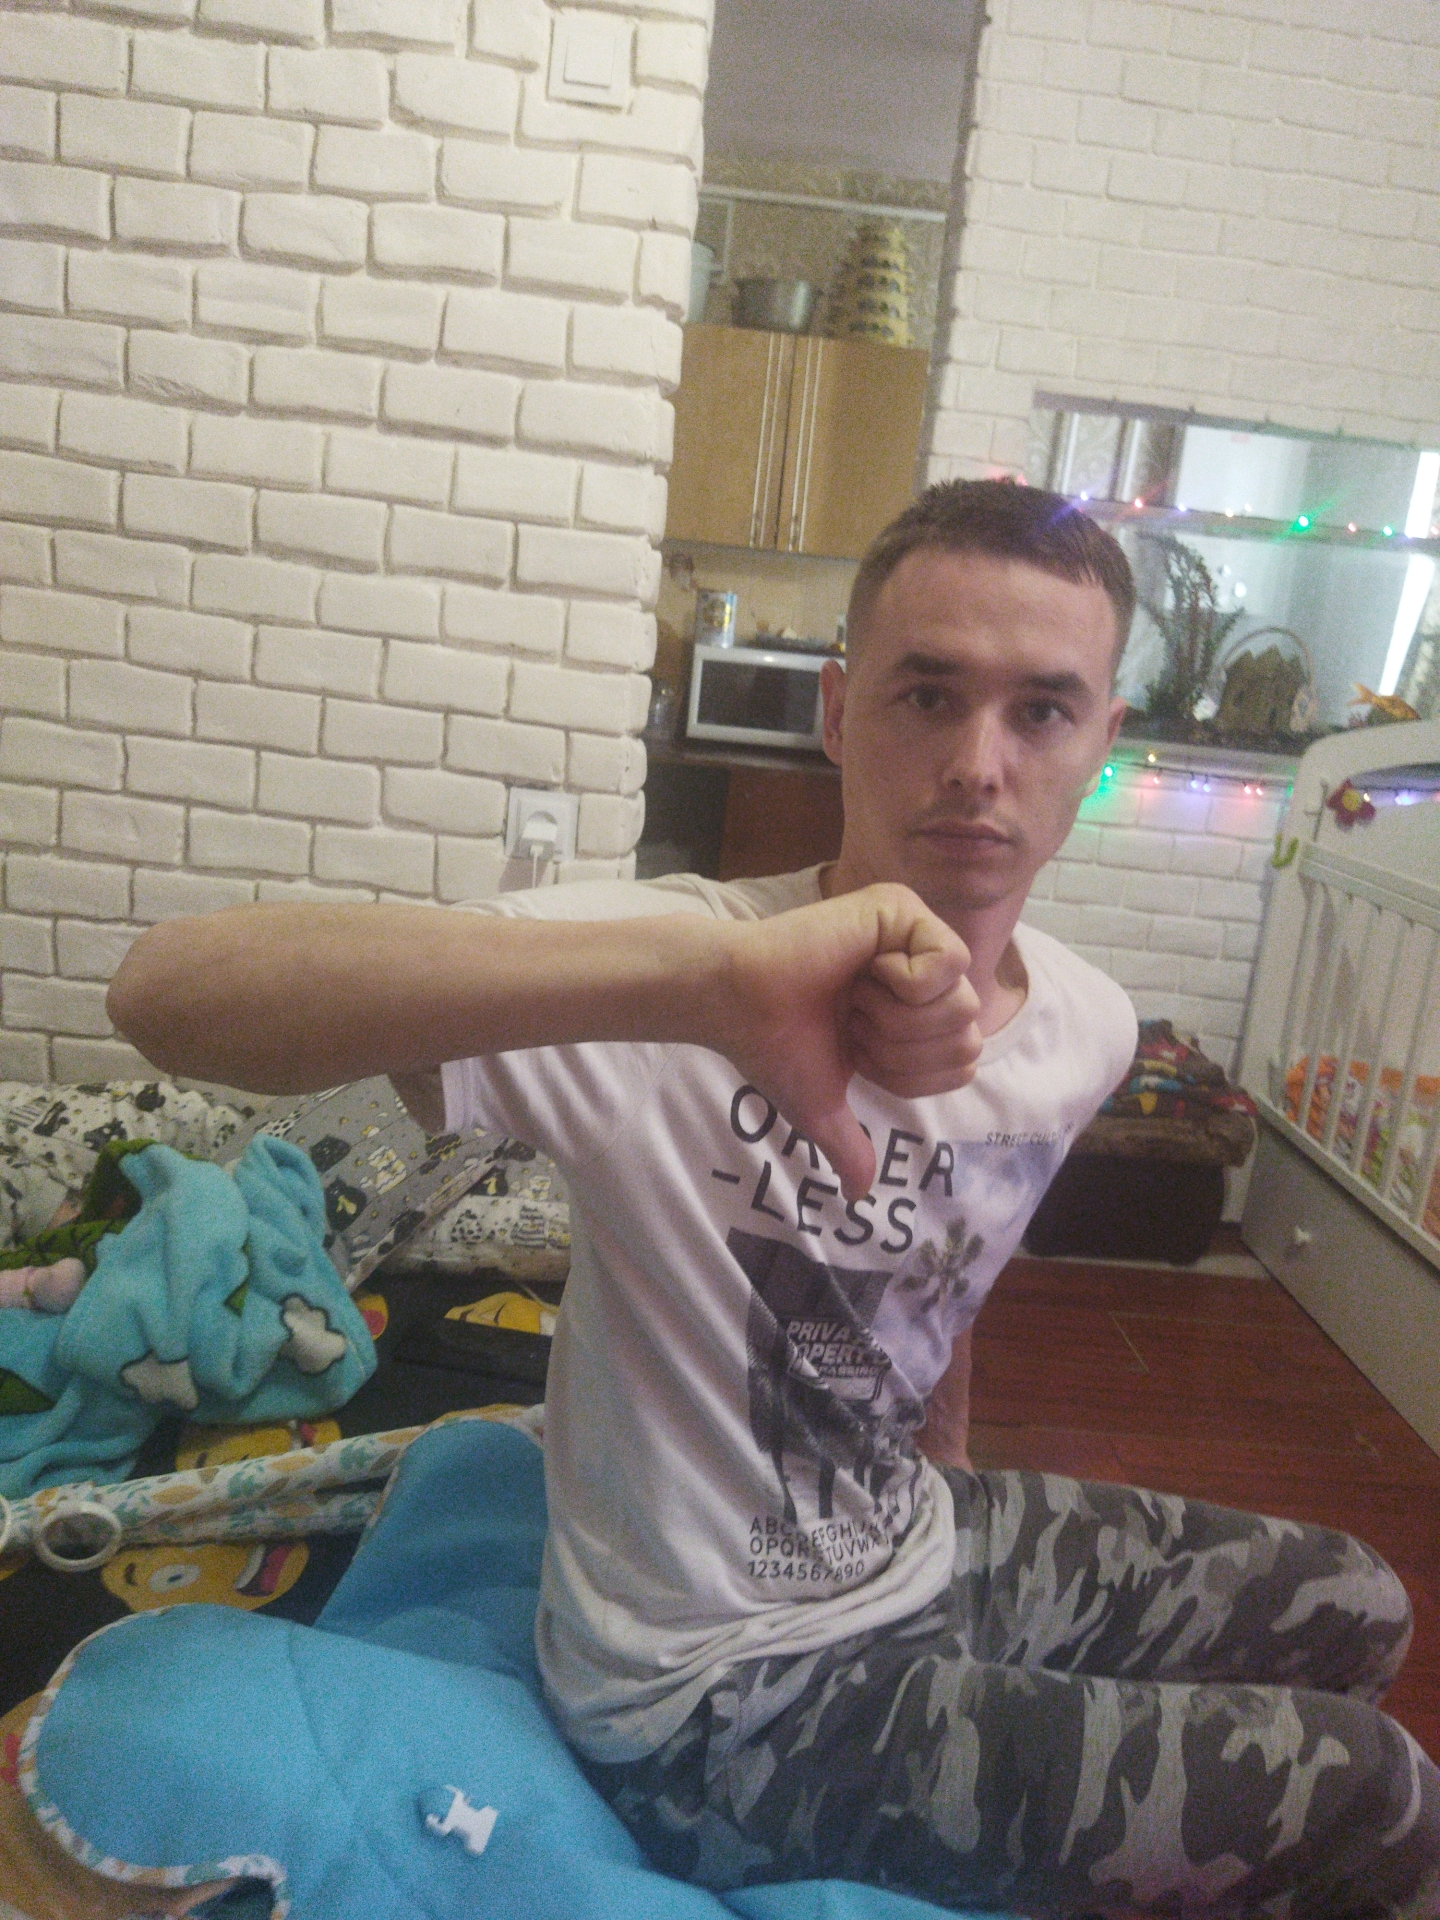
Label: noise